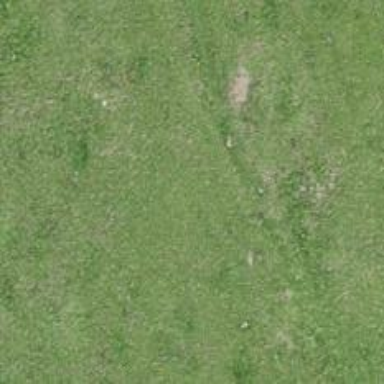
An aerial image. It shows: Grass path.